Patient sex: M
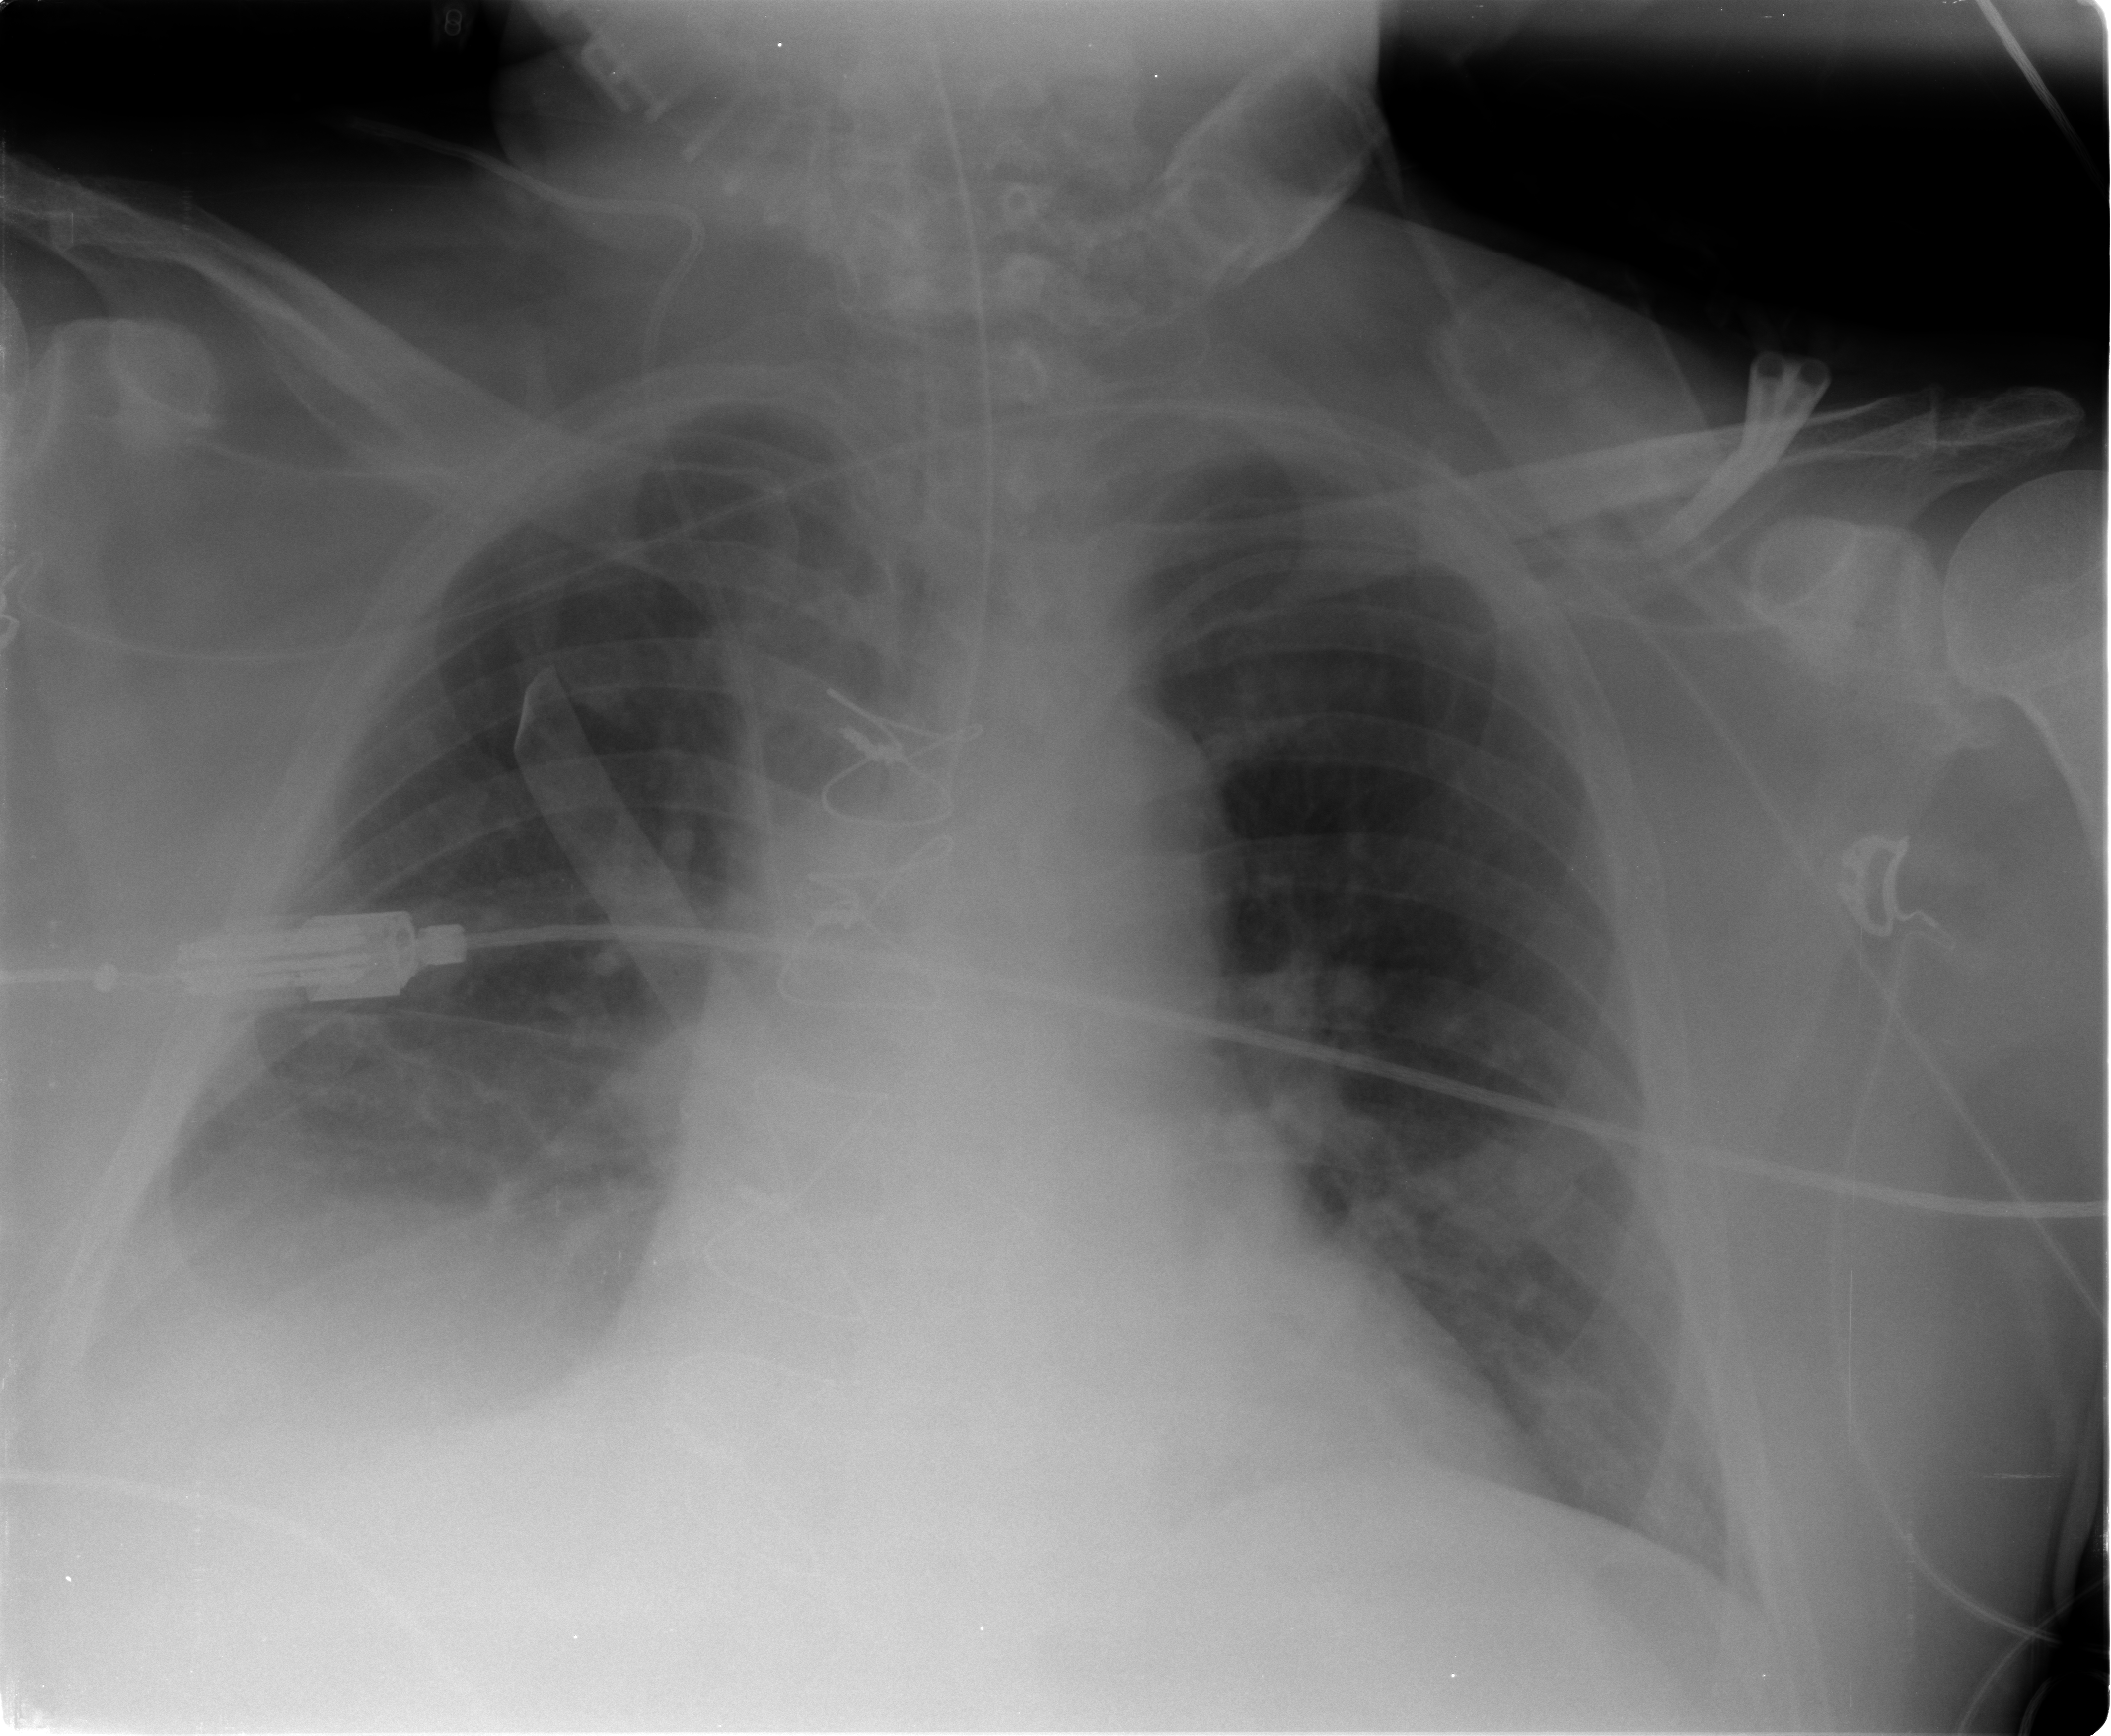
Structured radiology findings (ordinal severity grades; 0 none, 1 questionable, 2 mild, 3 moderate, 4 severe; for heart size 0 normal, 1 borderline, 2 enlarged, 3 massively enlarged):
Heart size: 2
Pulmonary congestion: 2
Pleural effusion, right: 2
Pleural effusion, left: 0
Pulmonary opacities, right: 0
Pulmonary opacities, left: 0
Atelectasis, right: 2
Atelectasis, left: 2